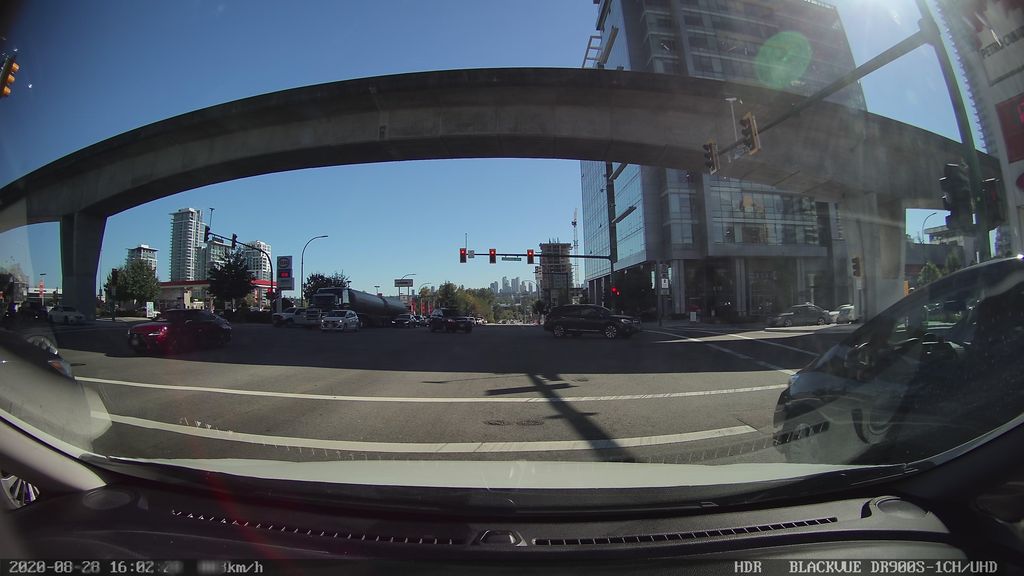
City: vancouver